Question: I have a fresh java card and two .cap file!
one of them successfully installed on the card (and deleted successfully!) and the another one failed to upload and install. I put the output of "GPJ" in the below. what's wrong with the .cap file? and how I can fix it?
I made cap file with Eclipse and its source code is in <URL> link.
and this is output of 'gpj'

thank you.
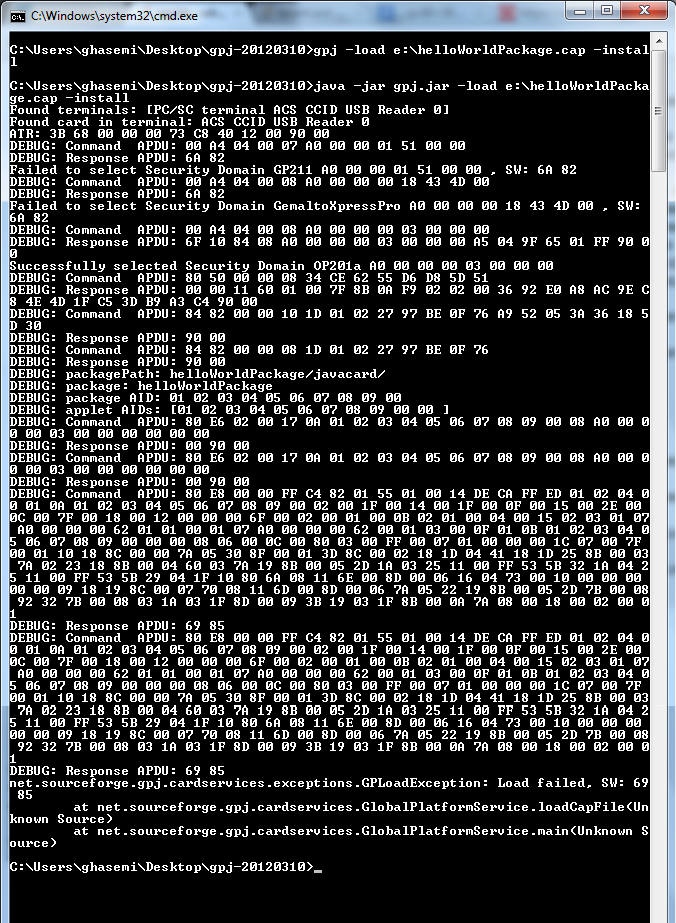
Answer: there is a wide range of possiblities for this error, as smartcard return codes are not vvery specific, my thoughts would be:
- -
try read Global Platform Specification for these detailed questions